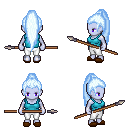
a pixel art fantasy rpg character, female body template, dark elf, purple skin, teal pirate shirt, white pants, white cyan extra-long topknot hairstyle, brown slippers, spear, four views (front, back, left, right), 2x2 character sprite sheet, small pixel art, hard edges, no anti-aliasing